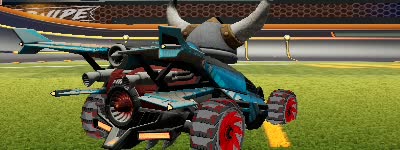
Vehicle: aftershock